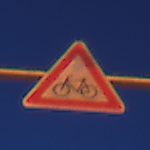
Verkehrszeichen: RadverkehrRechts
Umgebung: Outdoor, Urban
Tageszeit: Night
Wetter: PartlyCloudy
Licht: Artificial
Jahreszeit: NotSpecified
Kontrast: HighContrast